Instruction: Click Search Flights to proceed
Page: home
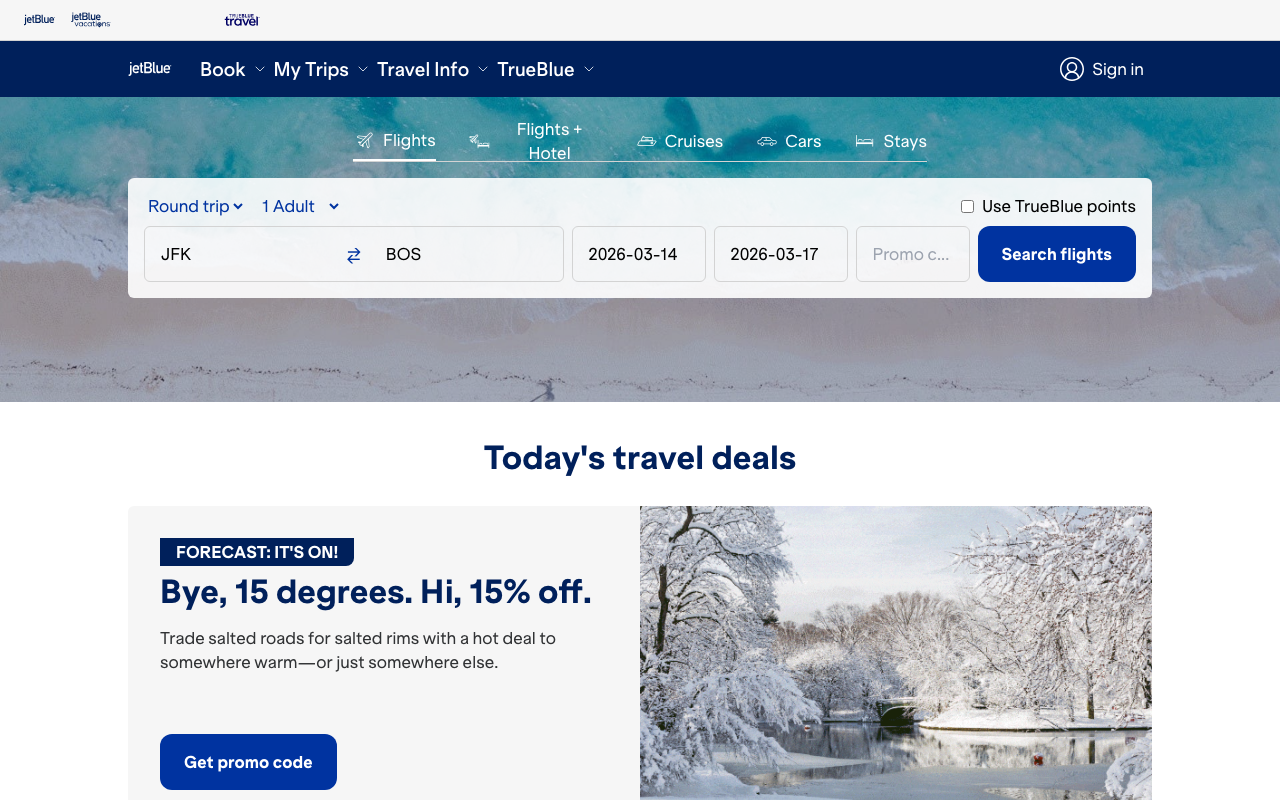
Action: click